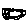
Label: cloud